The image is a wavelet scalogram (time versus scale/frequency) of a rolling-element bearing's vibration signal. Classify the bearing condition as one of: normal, inner_race, outer_race, ball.
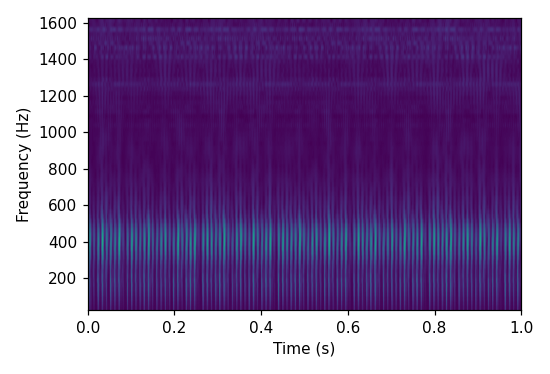
Answer: outer_race